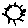
Label: sun